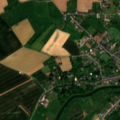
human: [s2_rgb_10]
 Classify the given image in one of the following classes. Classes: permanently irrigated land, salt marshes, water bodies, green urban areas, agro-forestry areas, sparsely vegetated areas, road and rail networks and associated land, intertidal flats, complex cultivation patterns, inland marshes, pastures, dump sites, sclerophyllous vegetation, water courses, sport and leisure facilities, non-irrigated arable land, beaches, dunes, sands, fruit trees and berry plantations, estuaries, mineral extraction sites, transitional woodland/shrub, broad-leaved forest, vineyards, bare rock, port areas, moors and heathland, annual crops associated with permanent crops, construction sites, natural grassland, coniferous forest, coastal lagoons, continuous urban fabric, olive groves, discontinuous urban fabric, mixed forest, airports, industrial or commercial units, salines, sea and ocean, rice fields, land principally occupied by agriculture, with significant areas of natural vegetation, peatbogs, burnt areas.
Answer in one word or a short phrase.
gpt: discontinuous urban fabric, non-irrigated arable land, pastures, land principally occupied by agriculture, with significant areas of natural vegetation